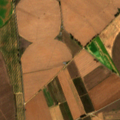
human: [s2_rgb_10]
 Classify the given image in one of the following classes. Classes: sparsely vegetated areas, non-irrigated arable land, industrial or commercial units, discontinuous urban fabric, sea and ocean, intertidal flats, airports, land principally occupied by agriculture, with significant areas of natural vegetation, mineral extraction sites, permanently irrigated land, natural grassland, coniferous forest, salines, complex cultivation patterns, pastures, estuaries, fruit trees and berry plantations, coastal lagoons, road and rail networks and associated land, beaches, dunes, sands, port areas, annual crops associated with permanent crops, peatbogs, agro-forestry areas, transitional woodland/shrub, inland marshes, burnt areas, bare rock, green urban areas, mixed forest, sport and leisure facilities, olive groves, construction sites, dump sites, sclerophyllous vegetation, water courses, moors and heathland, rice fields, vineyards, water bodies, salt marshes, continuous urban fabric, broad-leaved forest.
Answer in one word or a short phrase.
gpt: permanently irrigated land